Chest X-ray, PA view. Patient: 43 years old, sex F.
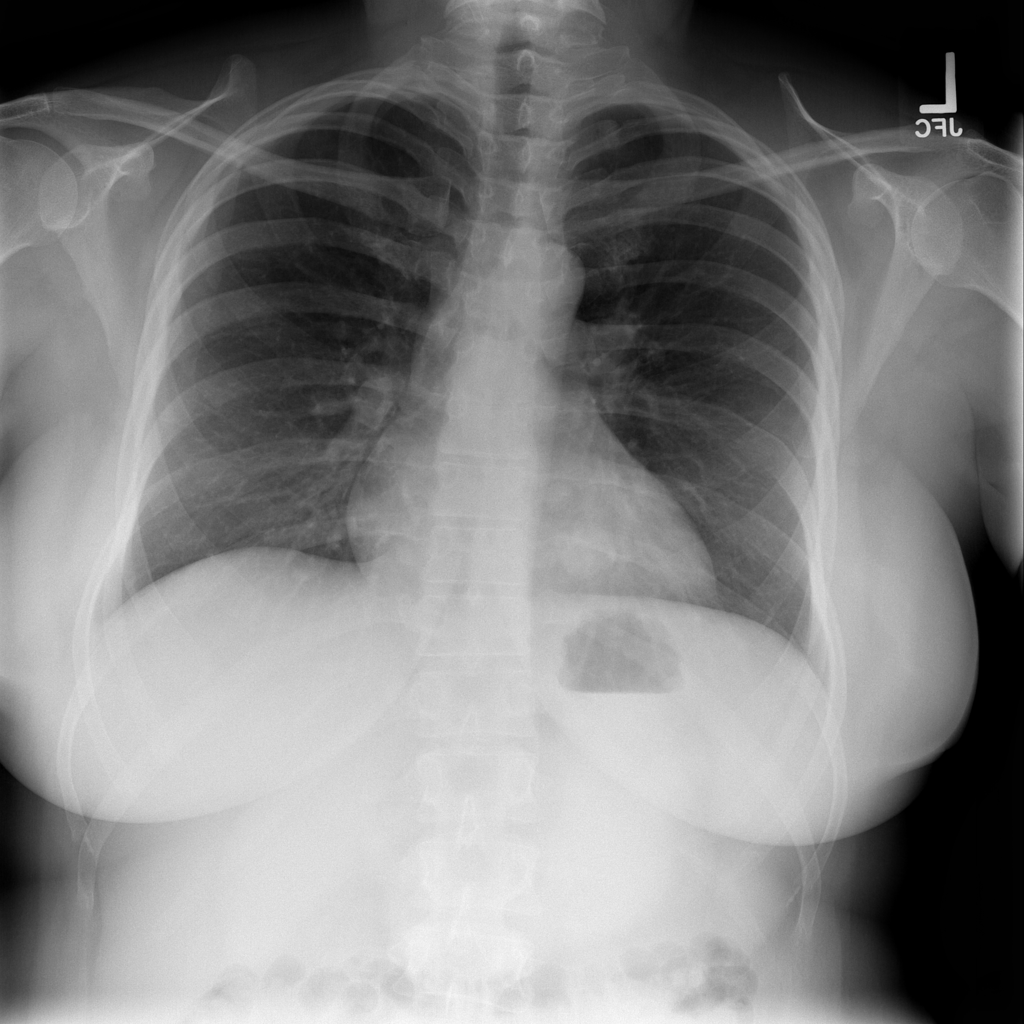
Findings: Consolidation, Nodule